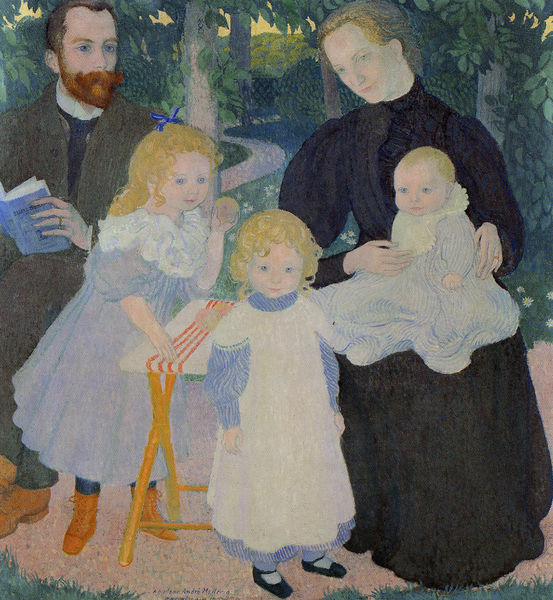
Titel: La Famille Mellerio, Familie Mellerio
Künstler: Maurice Denis
Standort: Paris
Institution: Musée d'Orsay
Schlagwörter: baum, blau, blätter, gemälde, hand, himmel, laub, mann, weiß, bäume, gelb, grün, menschen, mädchen, sitzen, braun, frankreich, frau, frisur, grau, kleid, kleider, orange, pastell, schwarz, strasse, tisch, blick, gras, park, rasen, rot, weg, wiese, flächig, bart, blond, mütze, augen, blicke, inkarnat, kragen, stehen, vollbart, fünf, gruppenporträt, portrait, porträt, signatur, öl, pfad, drei, eltern, familie, familienporträt, kind, klassizismus, mutter, tochter, vater, pflanzen, wald, brunnen, kinder, garten, schürze, schuhe, naiv, baby, idylle, van gogh, kopftuch, freizeit, lesen, rüschen, schoß, selbstporträt, ring, buch, lichtung, schraffur, bürger, selbstbildnis, sonntag, kleinkind, leibl, rotbraun, rinde, historienmalerei, schnürschuhe, familienbild, töchter, vincent, säugling, pater, bäuem, ehering, klapptisch, wehklagen, verurteilung, lind, bich, klapphocker, zeichnungshaft